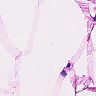
Metastatic tissue present: no